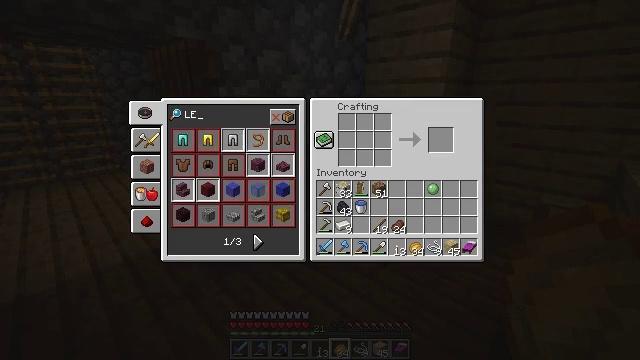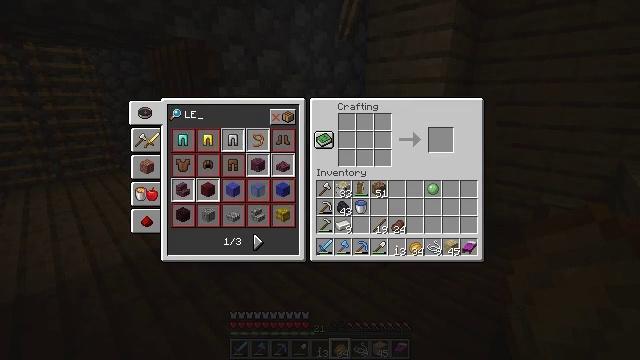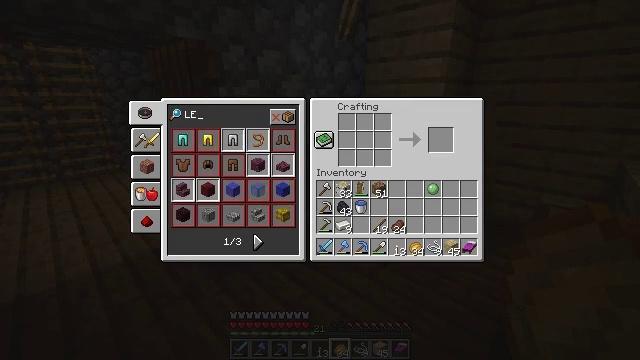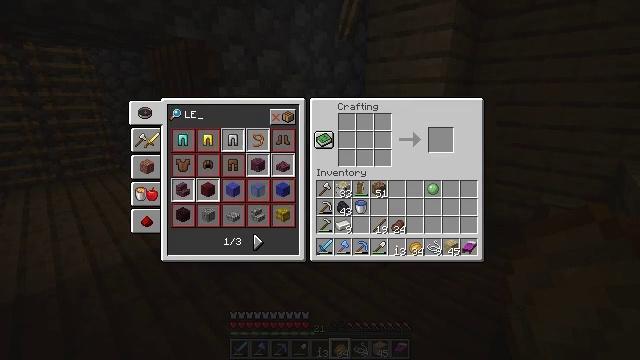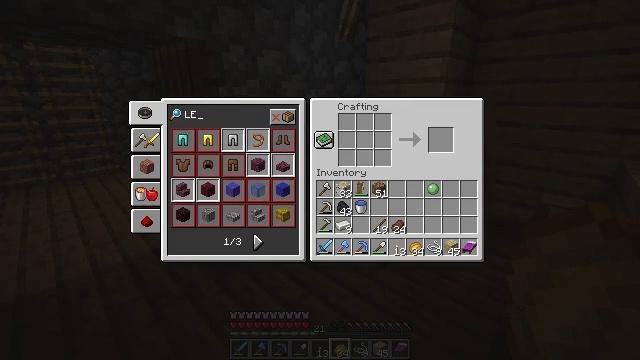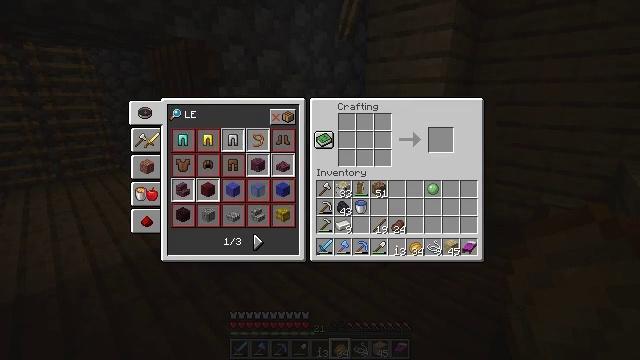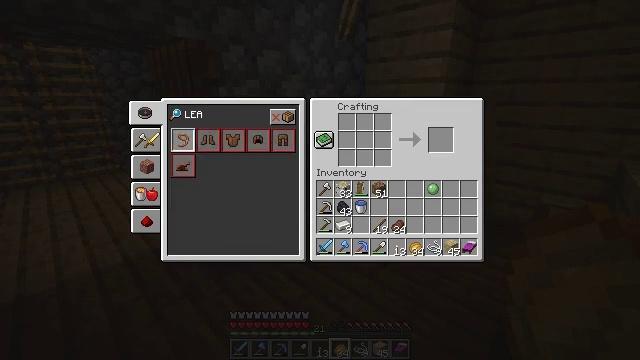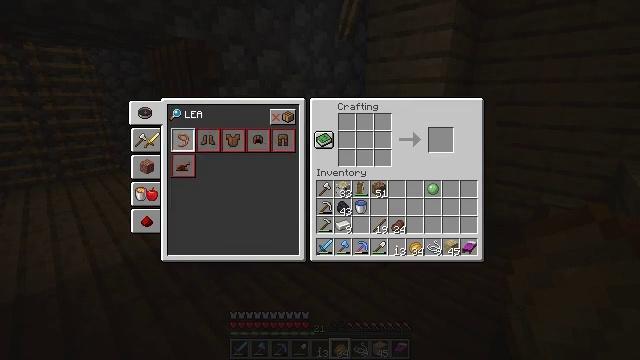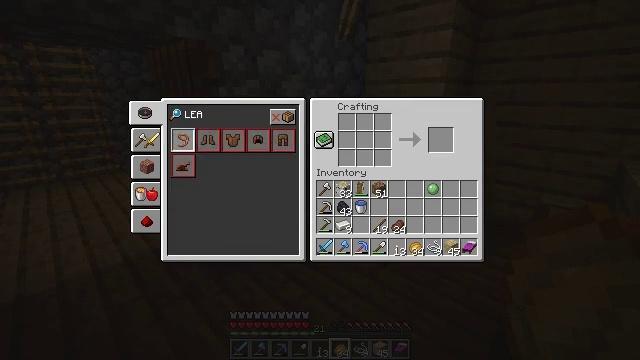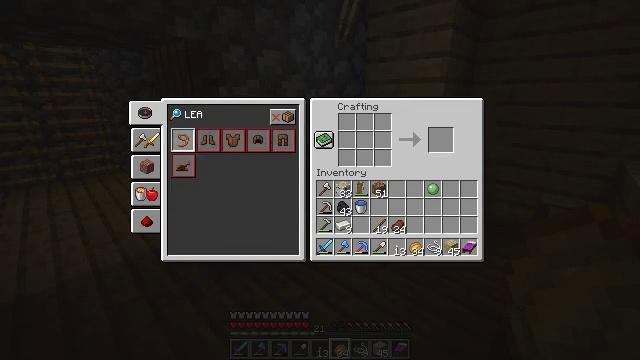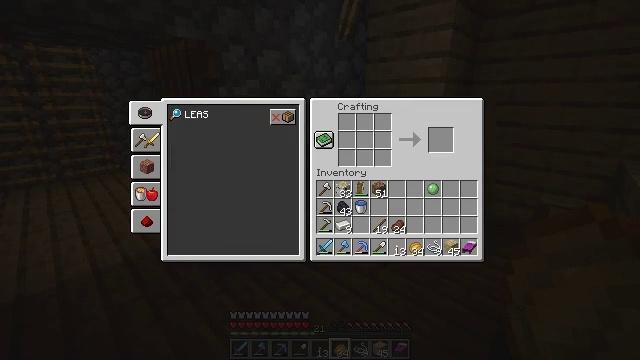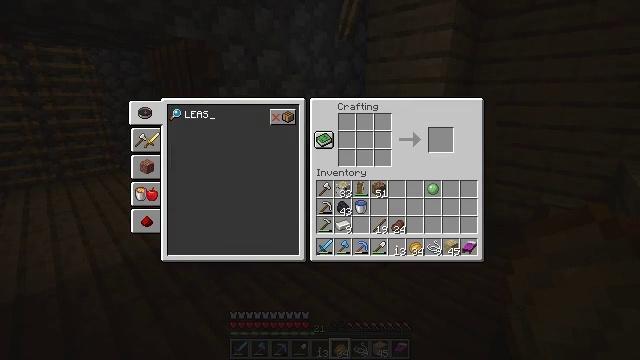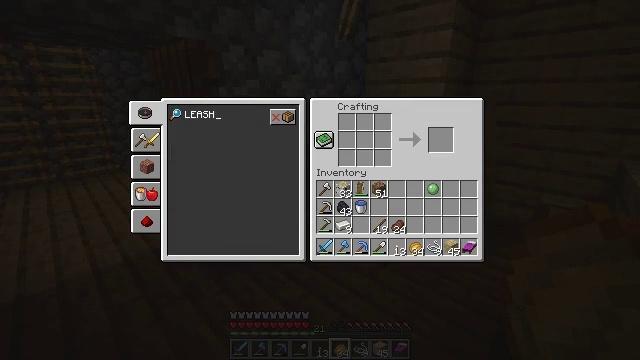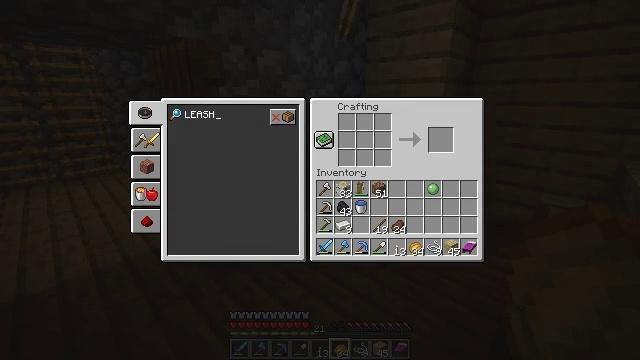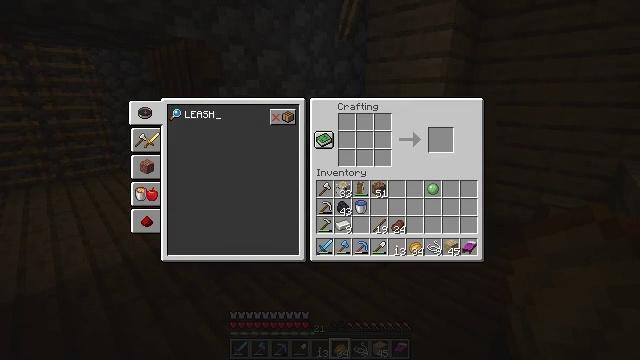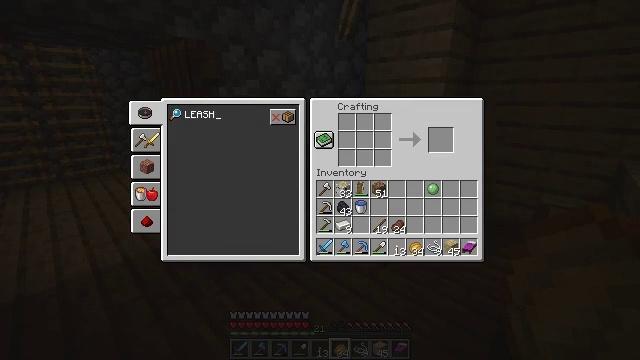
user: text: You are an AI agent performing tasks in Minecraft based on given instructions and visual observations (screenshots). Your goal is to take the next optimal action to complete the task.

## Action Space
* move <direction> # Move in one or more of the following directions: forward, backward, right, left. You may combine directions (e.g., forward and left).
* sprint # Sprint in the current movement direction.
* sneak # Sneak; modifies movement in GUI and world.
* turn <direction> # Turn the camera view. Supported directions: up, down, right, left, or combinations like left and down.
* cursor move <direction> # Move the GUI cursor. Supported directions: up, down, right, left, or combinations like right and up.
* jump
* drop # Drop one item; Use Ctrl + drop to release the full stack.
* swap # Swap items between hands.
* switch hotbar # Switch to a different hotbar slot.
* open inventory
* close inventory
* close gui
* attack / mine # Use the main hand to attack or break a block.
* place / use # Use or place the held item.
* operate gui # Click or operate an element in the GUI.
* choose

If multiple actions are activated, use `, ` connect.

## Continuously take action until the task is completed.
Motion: motion action
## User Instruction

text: Combine materials in the crafting grid to craft a lead.
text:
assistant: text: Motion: close inventory
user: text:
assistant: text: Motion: open gui
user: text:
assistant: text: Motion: no_op
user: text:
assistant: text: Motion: no_op
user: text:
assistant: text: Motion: no_op
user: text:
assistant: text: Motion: move left
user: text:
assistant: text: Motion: move left
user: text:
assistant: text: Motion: move left
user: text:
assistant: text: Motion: move left
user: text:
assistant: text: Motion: move back and move left
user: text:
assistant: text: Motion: move back and move left
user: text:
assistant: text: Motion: move back
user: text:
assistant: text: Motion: move back
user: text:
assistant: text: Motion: no_op
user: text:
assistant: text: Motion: no_op
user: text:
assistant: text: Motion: no_op
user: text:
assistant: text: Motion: no_op
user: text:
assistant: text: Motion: no_op
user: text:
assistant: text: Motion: no_op
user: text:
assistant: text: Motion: no_op
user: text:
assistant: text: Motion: no_op
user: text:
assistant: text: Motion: no_op
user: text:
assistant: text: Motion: no_op
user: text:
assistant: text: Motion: no_op
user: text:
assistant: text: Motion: no_op
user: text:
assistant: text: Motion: no_op
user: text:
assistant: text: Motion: no_op
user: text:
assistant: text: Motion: no_op
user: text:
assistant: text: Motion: no_op
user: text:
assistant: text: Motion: no_op